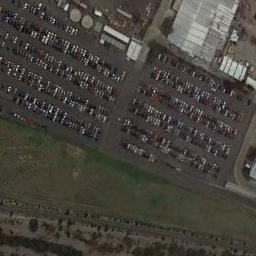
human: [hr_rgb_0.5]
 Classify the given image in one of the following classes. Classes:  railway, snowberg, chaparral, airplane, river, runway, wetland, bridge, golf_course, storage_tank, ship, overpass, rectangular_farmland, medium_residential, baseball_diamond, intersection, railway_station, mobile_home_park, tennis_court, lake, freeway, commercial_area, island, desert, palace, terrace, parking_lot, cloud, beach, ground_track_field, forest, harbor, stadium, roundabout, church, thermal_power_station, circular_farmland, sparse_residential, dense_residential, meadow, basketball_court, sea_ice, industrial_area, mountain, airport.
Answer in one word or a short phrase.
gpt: parking_lot